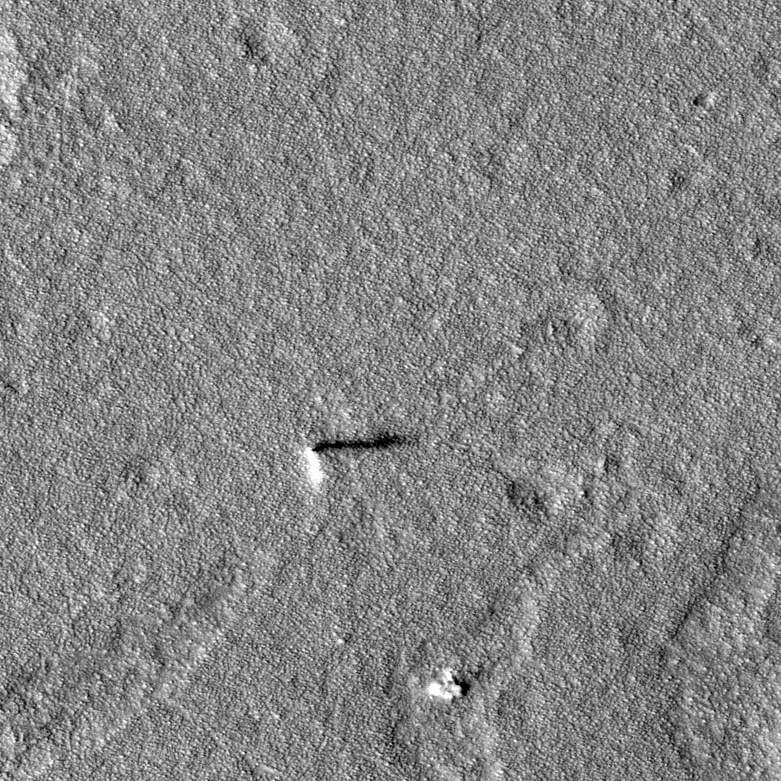
Label: dustdevil